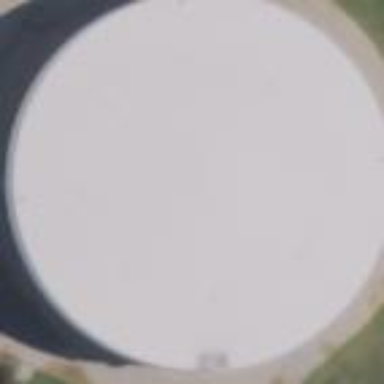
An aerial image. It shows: Industrial building housing storage tank.